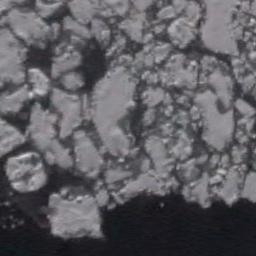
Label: sea_ice